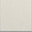
Piece: xx